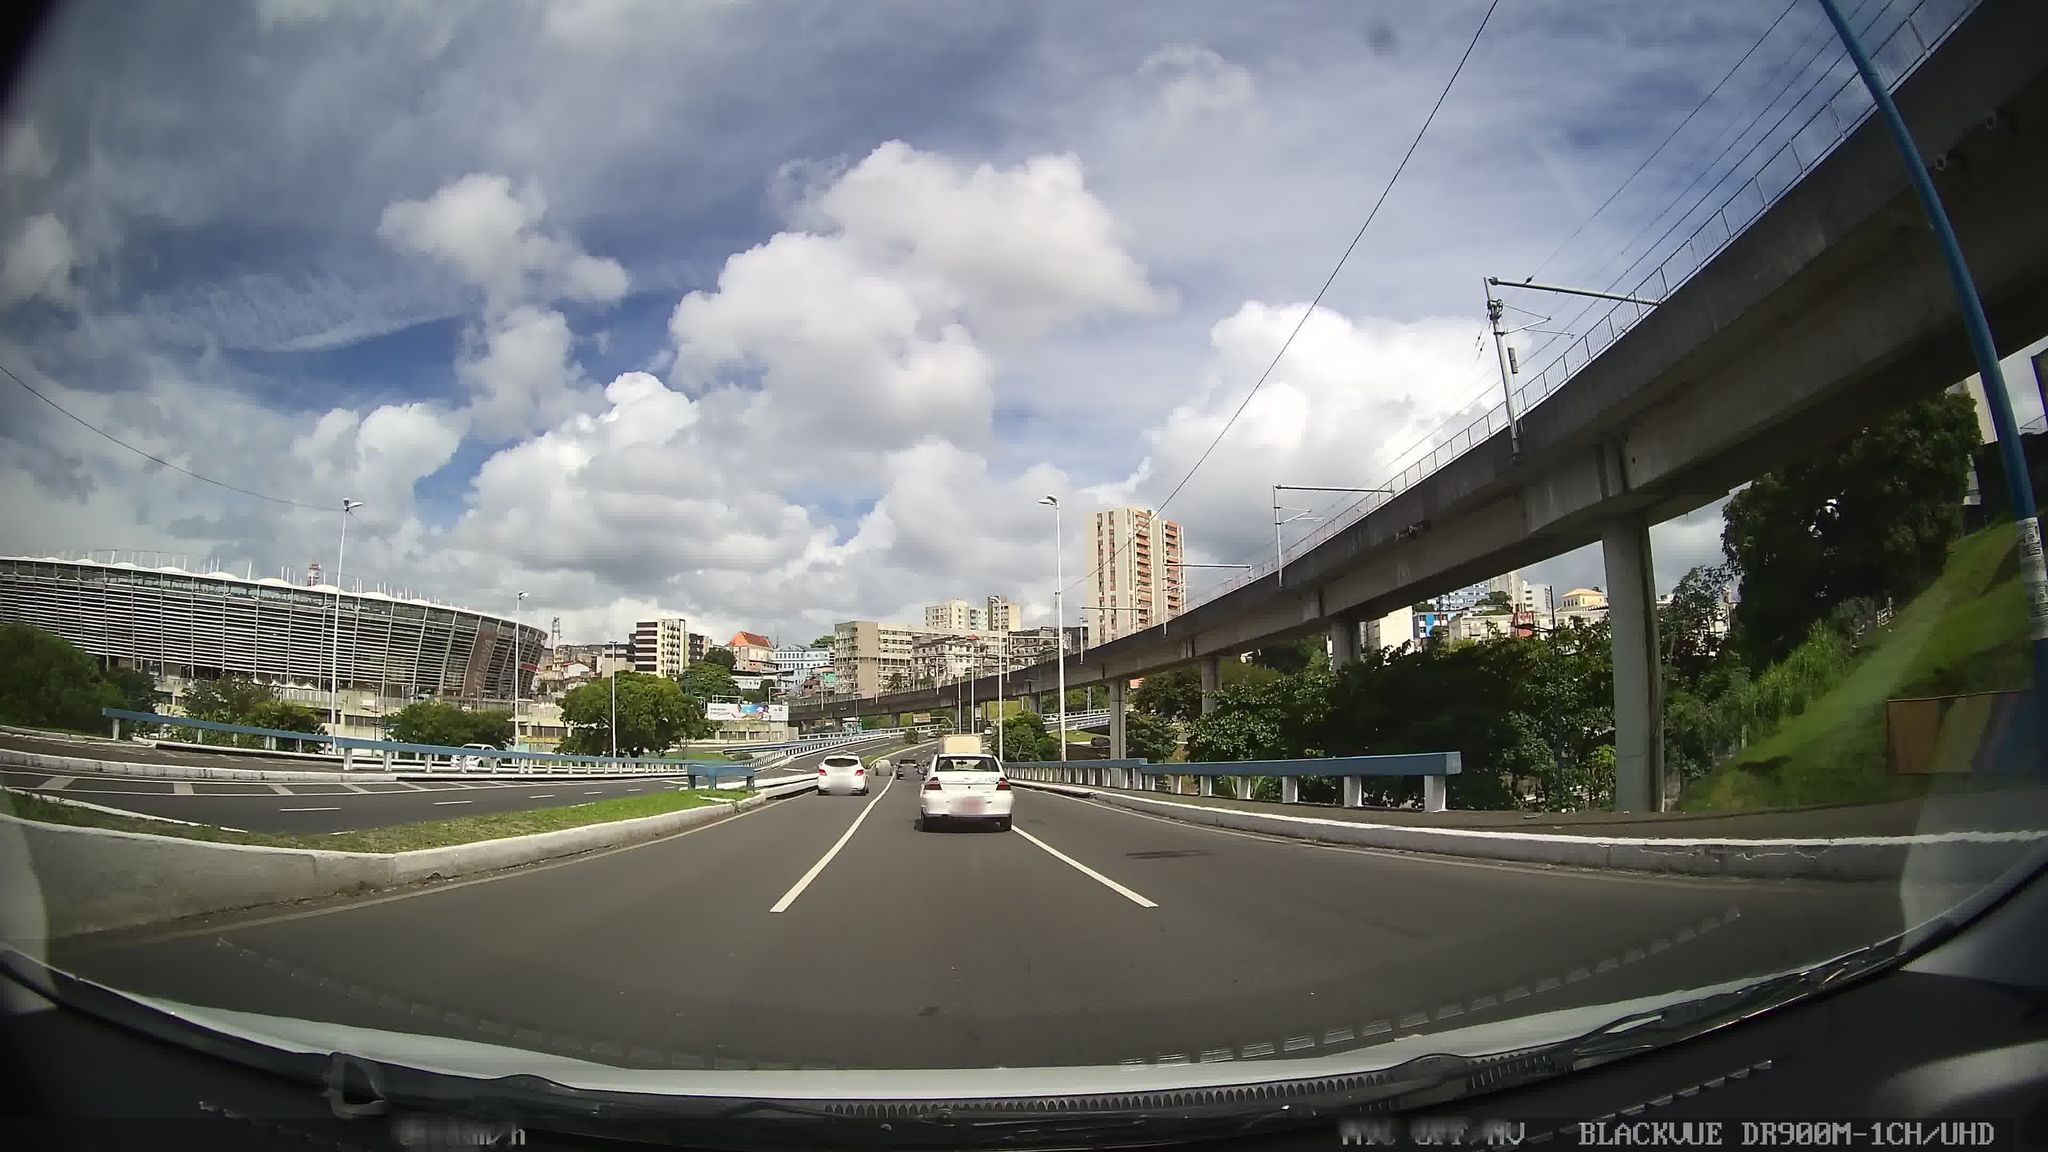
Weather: clear
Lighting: day
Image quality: good
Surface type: driving surface
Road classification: trunk
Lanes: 3
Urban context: urban centre
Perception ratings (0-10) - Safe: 1.87, Lively: 4.26, Beautiful: 1.89, Boring: 3.69, Depressing: 4.21, Wealthy: 1.73